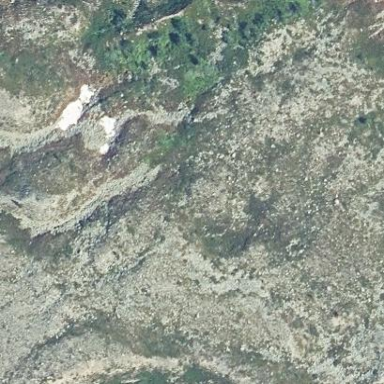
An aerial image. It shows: Natural scree.